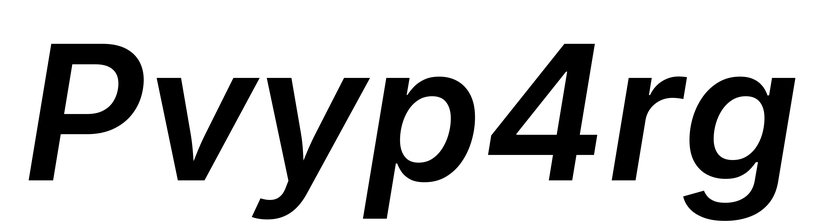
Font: Inter-Italic_SemiBold_Italic